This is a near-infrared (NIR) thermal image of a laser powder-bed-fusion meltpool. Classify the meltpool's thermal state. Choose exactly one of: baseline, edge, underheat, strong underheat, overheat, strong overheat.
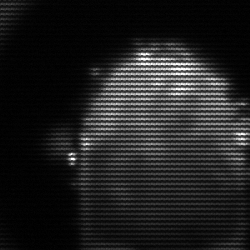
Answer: baseline